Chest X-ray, AP view. Patient: 34 years old, sex M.
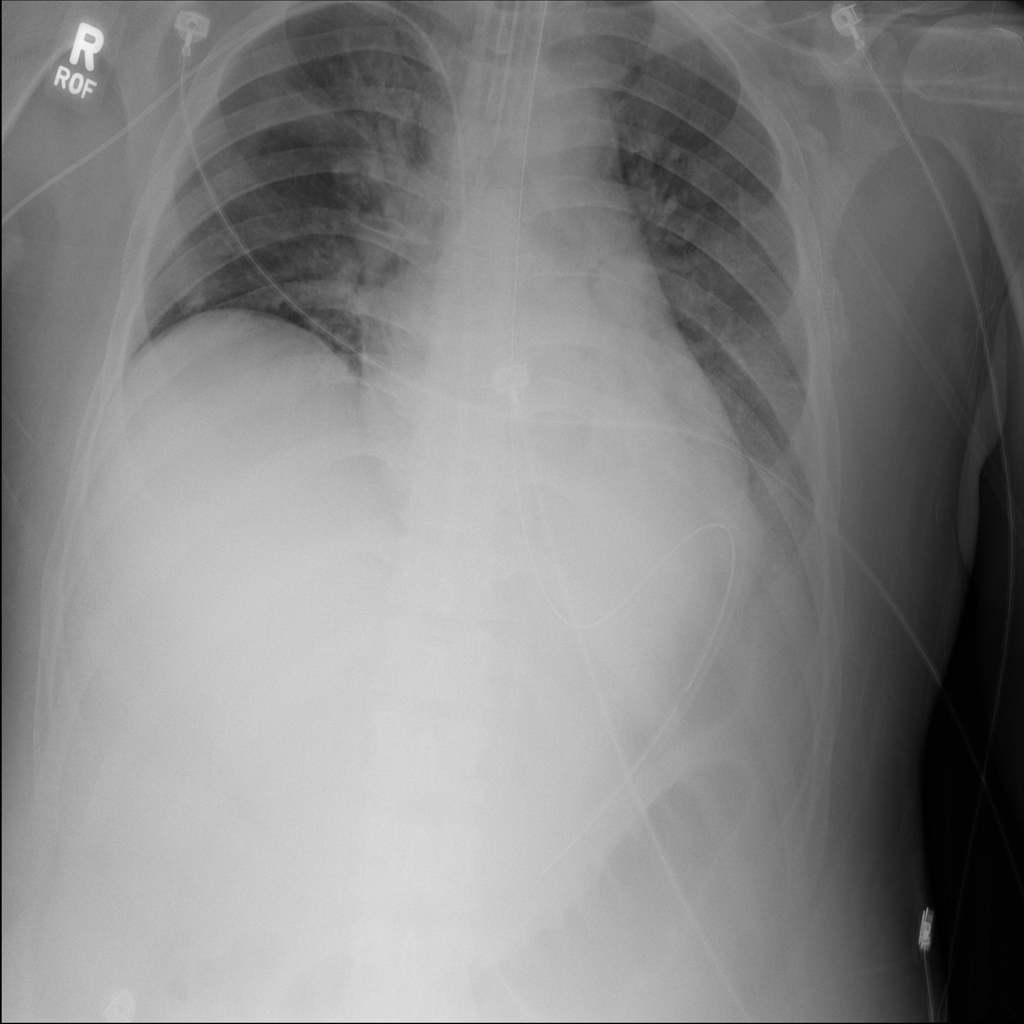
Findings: No Finding